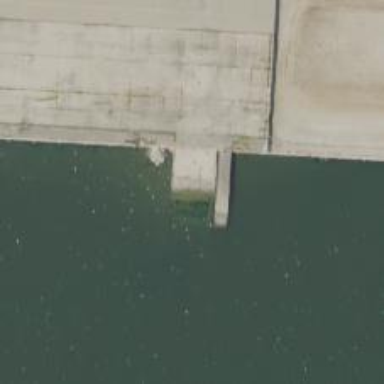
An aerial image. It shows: Slipway on leisure land.